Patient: sex F, age 53
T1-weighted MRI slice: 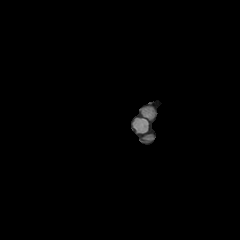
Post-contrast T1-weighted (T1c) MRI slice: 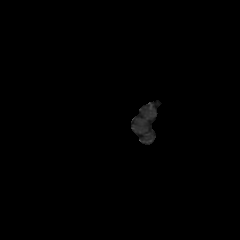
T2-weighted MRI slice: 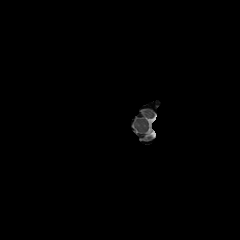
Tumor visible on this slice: no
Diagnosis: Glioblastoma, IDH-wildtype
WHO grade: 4